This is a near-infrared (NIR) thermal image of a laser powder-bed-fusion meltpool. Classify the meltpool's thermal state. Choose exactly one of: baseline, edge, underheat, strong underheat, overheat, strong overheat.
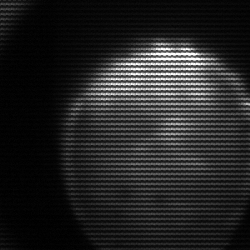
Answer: edge